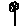
Label: flower